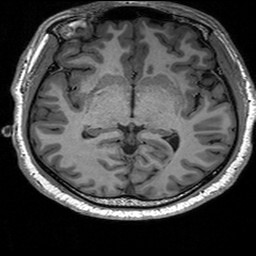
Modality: T1w
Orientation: coronal
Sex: male